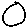
Label: circle